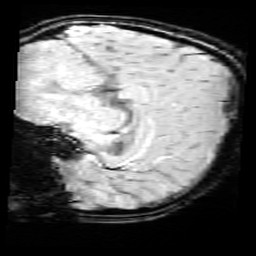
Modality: SWI
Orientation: sagittal
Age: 11
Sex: female
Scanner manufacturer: siemens
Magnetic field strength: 3 T
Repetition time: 0.027 s
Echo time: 0.02 s